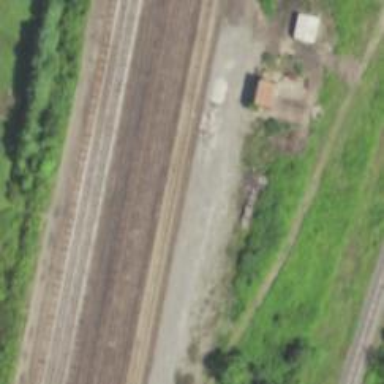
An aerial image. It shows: View of railway yard.